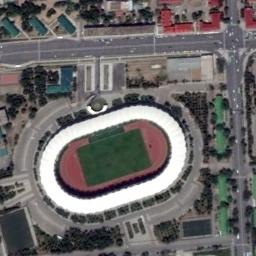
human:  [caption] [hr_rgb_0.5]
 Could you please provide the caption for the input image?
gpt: The stadium looks like an oval and is surrounded by a blue roof .

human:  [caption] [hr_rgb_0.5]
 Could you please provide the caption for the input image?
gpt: There are many cars on the road near the stadium .

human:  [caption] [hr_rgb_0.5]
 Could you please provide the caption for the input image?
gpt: The stadium is on the bare land next to some buildings and trees .

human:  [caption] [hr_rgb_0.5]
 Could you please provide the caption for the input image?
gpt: The oval parking lot is surrounded by roads and vegetation, And is one road away from the residential area .

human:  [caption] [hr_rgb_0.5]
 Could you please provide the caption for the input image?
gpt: There are some green trees around the stadium with a white roof .